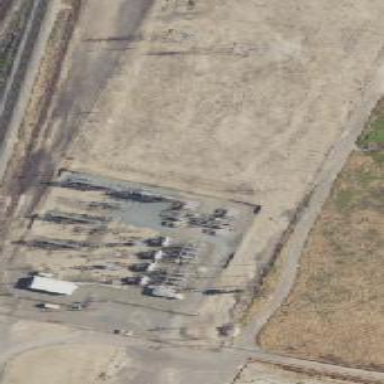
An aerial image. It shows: Power substation.